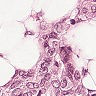
Metastatic tissue present: yes